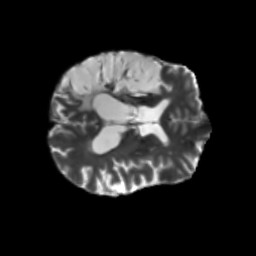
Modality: T2w
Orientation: axial
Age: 51
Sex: male
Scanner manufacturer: siemens
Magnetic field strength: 3 T
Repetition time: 5.47 s
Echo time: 0.0854 s